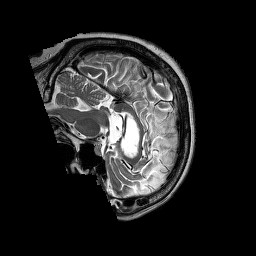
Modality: T2w
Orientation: sagittal
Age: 74
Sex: female
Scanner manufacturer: siemens
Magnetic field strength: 3 T
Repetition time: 3.2 s
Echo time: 0.213 s